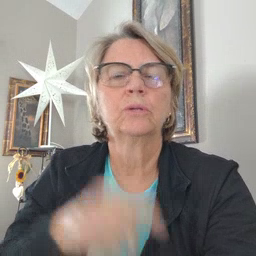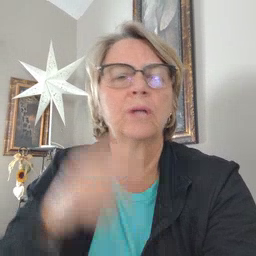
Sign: orange